Question: I have the following HTML:
'''
<form method="post" id="print" action="writefile.php" onsubmit="Javascript:window.print(); return true;">
<div id="non-printable">
Enter First & Last Name:
<input id="who" name="who" type="text" /><br><br>
Enter Taken Date:
<input id="tdate" readonly name="todays_date" onfocus="showCalendarControl(this);" type="text" /><br><br>
<input id="submit" type="button" class="btn" value="Submit" />
<div id="printout" style="text-align:center;display:none;">
<input type=submit value="Print Certificate" />
</div>
</div>
</form>
<div id="parent">
<h1>THIS WILL PRINT WHEN 'PRINT CERTIFICATE' IS PRESSED</h1>
</div>
'''
The following CSS:
'''
@media print {
#non-printable { display: none; }
#parent { display: block; }
}
'''
What I am looking to do is when the PRINT CERTIFICATE is pressed I want to write to a file located in my server and also display the Print window as it is currently doing right now. How can I accomplish that?
I know I can use the following PHP but the incorporation is the issue:
'''
<?php
session_start();
// Clean up the input values
foreach($_POST as $key => $value) {
$_POST[$key] = stripslashes($_POST[$key]);
$_POST[$key] = htmlspecialchars(strip_tags($_POST[$key]));
}
$printfor = $_POST['who'];
$dte = $_POST['todays_date'];
$filename = "writefile.txt"; #Must CHMOD to 666, set folder to 777
if($printfor && $dte) {
$text = "
" . str_pad($_SESSION['printlogin'], 15) . "" . str_pad($printfor, 30) . "" . str_pad($dte, 15);
$fp = fopen ($filename, "a"); # a = append to the file. w = write to the file (create new if doesn't exist)
if ($fp) {
fwrite ($fp, $text);
fclose ($fp);
#echo ("File written");
}
else {
#echo ("File was not written");
}
}
?>
'''
Append to a file:

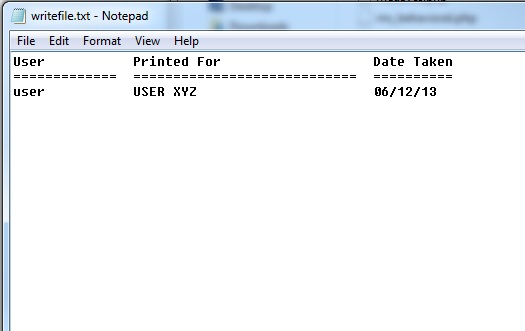
Answer: I created this JS Fiddle for you to get you on your way. <URL>
It uses '.ajax' to submit the information to your PHP script while also invoking the print command.